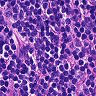
Metastatic tissue present: no